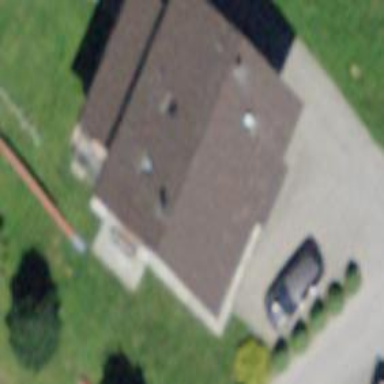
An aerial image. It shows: Simple house.